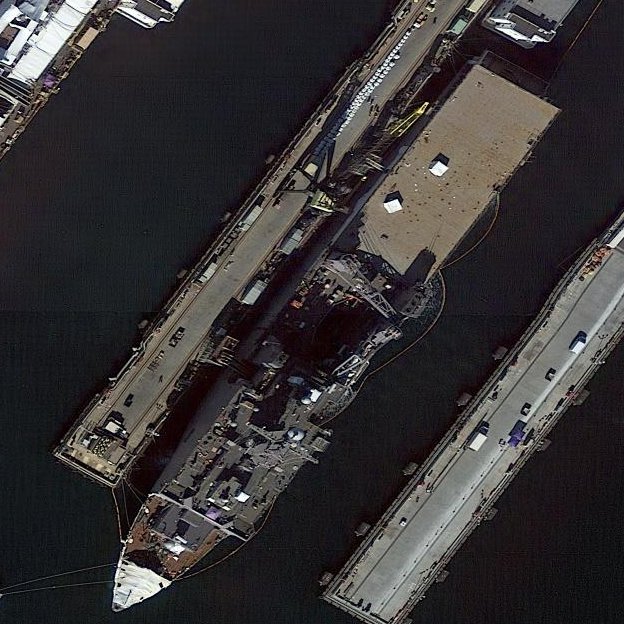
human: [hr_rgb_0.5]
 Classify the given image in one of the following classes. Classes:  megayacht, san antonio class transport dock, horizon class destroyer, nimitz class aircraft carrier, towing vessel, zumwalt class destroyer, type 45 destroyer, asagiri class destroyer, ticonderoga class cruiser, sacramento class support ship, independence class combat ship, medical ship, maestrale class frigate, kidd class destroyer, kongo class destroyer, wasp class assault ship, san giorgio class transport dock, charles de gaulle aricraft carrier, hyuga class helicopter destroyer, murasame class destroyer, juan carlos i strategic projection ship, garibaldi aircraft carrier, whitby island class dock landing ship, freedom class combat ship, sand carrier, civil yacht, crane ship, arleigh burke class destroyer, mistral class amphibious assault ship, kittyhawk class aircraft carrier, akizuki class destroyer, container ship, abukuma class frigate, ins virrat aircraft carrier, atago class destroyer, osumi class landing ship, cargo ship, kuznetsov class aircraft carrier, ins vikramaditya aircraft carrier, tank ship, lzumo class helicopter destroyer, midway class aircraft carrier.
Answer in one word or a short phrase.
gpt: Whitby Island class dock landing ship